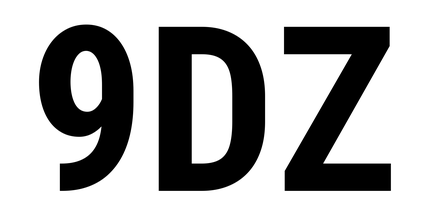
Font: Roboto_Condensed_Bold